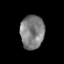
Tissue: prostate
Cell type: Epithelial cells
Senescence score: 0.3538
Nuclear area (px): 790
Mean DAPI intensity: 126.1